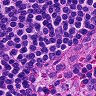
Metastatic tissue present: no